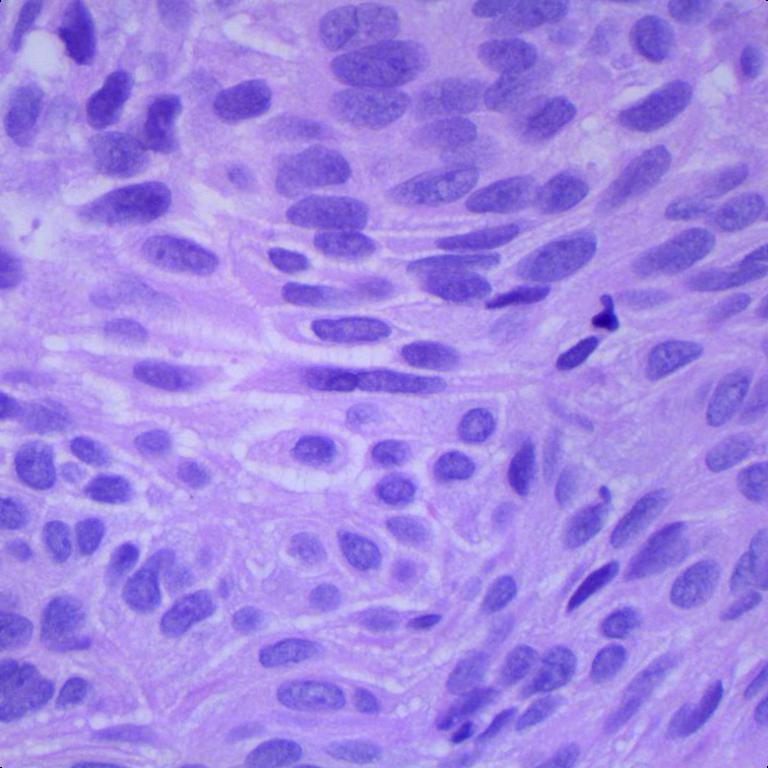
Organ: lung
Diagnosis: squamous carcinomas